Question: I've converted <URL>. What's left is a number of Objective-C protocols, and some code that should use Swift idioms in place of Objective-C style.
I've done the assembly of my application using <URL>. So I tried marking it explicitly dynamic, but got the following error:

Its complaining that the 3rd argument (my Swift protocol) can never participate as part of Objective-C. This seems like it would be a widespread limitation for Swift/ObjC interoperability. Is the only solution to define the protocol in ObjC and have the Swift classes implement that?
'''
public protocol WeatherReportDao : NSObjectProtocol { //Extend NSObjectProtocol
}
'''
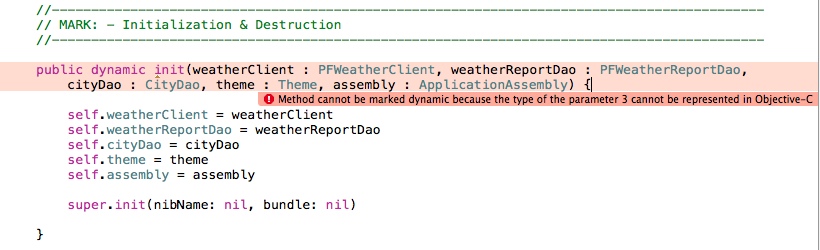
Answer: It seems that the best work-around is to add the @objc directive to the Swift protocol. Example:
'''
@objc public protocol CityDao {
//etc. . .
}
'''
. . to me, this is archaic, as what I'd really like to communicate is that the protocol requires dyanmic dispatch - something that can go beyond Swift-ObjC interoperability.
Still, it works just fine.